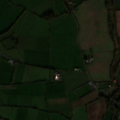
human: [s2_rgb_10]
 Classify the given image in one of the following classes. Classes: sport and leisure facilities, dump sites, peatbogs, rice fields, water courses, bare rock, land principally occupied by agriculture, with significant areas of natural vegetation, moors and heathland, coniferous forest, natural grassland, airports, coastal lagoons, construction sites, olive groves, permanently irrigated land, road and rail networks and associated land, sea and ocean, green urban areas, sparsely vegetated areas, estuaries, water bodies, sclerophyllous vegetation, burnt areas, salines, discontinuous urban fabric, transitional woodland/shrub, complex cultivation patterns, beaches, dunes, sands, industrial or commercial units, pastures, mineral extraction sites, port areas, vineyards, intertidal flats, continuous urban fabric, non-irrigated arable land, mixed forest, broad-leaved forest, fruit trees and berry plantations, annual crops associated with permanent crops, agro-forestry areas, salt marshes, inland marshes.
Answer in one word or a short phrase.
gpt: non-irrigated arable land, pastures, complex cultivation patterns